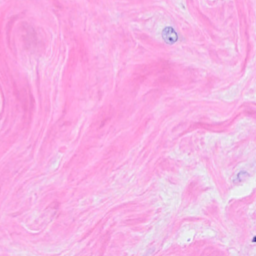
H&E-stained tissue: Breast